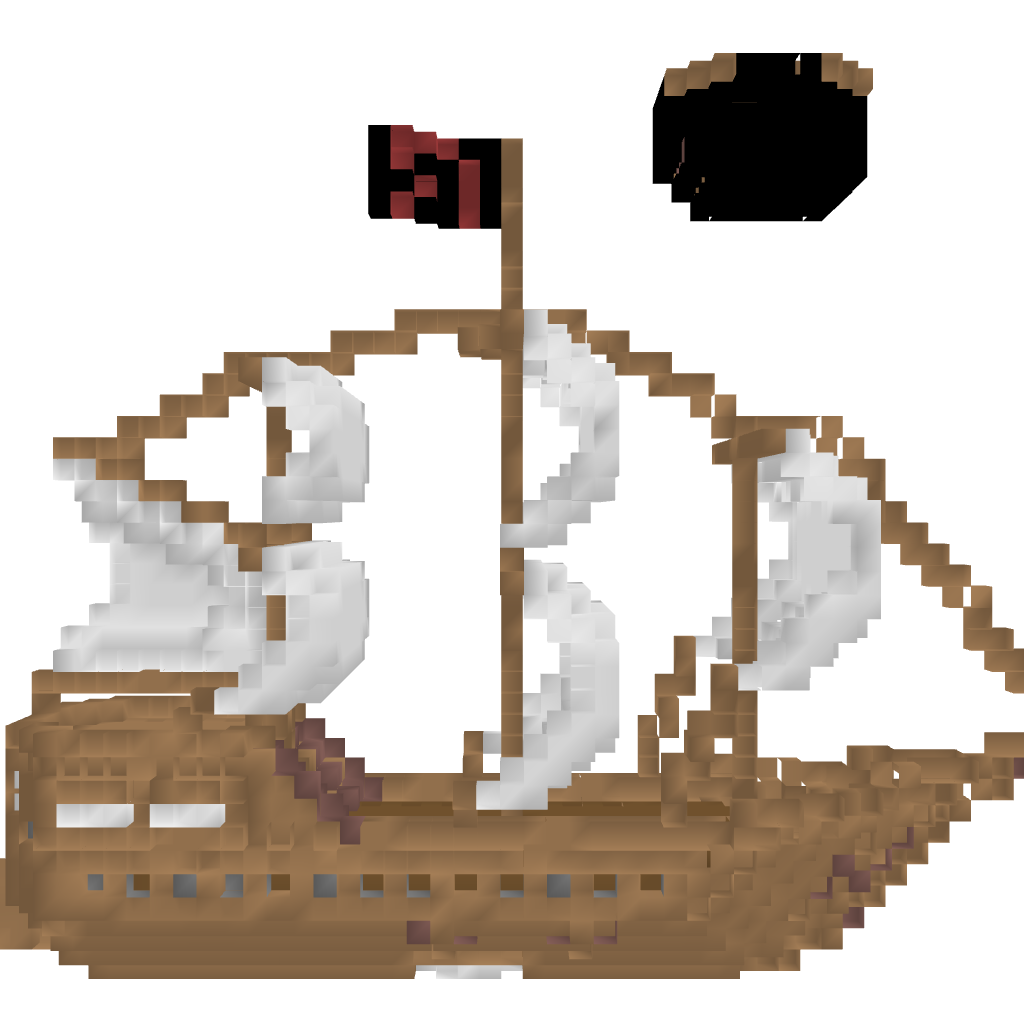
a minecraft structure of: Ghost ship bad low quality